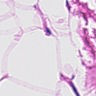
Metastatic tissue present: no